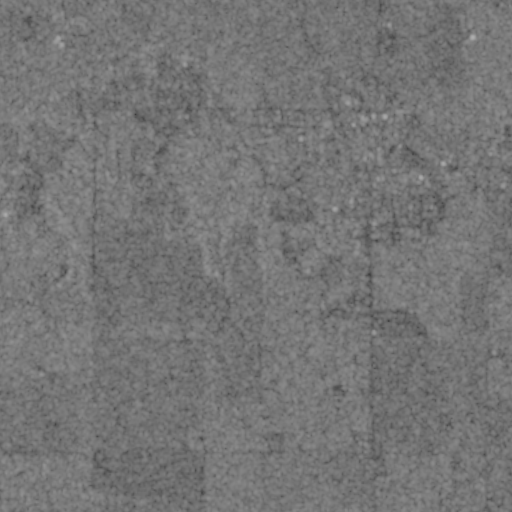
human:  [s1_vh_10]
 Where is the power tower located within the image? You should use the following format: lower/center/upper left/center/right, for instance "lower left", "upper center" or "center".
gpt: The power tower is located in the lower of the image.
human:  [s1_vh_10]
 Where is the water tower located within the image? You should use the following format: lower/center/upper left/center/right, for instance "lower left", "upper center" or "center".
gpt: The water tower is located in the upper right of the image.
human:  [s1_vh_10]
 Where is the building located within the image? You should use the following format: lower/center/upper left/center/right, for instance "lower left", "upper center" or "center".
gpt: The building is located in the upper right of the image.
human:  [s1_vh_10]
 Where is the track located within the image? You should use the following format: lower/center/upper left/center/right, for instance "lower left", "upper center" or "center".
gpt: There is no track in the image.

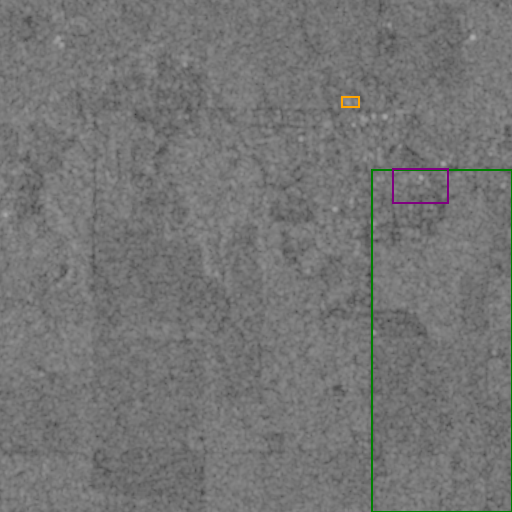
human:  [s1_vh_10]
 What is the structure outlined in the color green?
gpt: The structure outlined in green is a crop field.
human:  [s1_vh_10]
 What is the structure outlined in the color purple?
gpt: The structure outlined in purple is a park.
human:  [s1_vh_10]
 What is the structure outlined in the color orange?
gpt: The structure outlined in orange is a building.
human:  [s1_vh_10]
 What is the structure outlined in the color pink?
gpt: There is no pink outline.